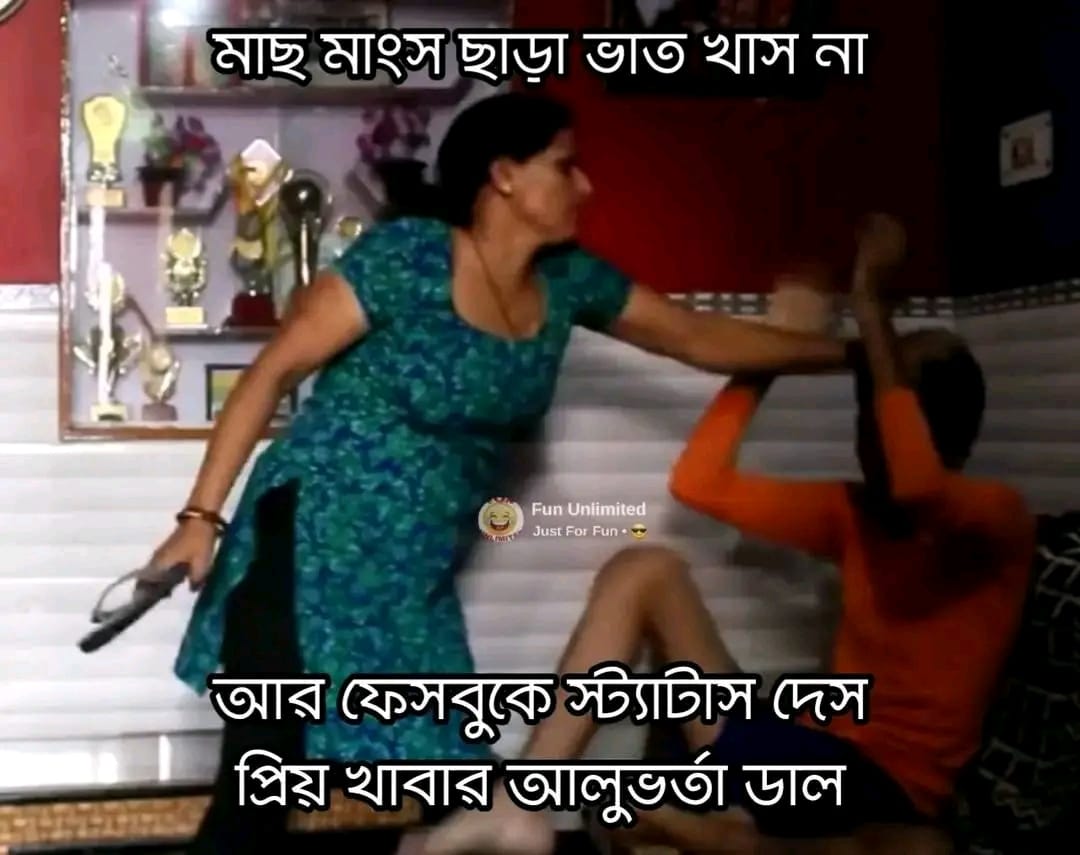
Text: মাছ মাংস ছাড়া ভাত খাস না আর ফেসবুকে স্ট্যাটাস দেস প্রিয় খাবার আলুভর্তা ডাল
Label: Non Hate